Aerial crown-view tile of a tropical tree (Barro Colorado Island, Panama), acquired 20241112:
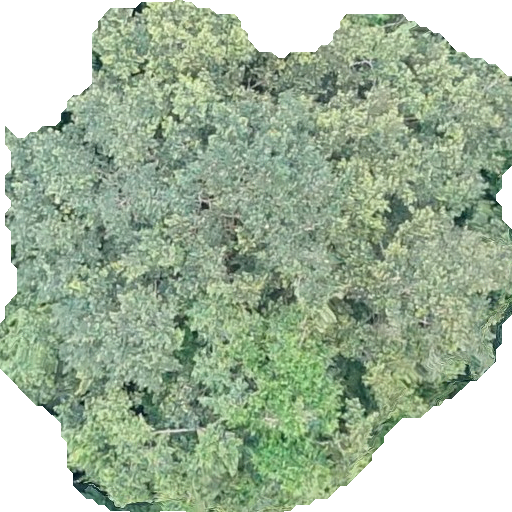
Species: Chrysophyllum cainito
GBIF accepted scientific name: Chrysophyllum cainito
Crown area: 327.467 m²